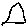
Label: triangle